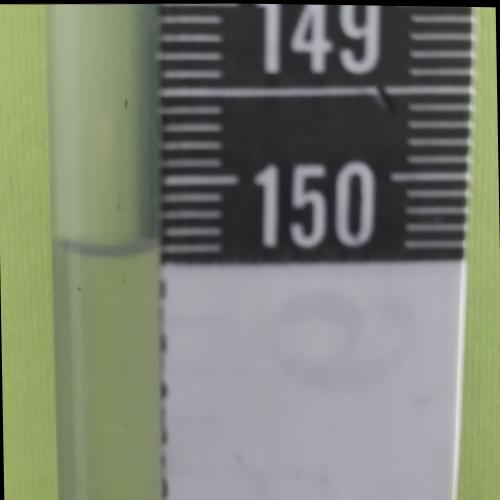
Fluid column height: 150.4 cm